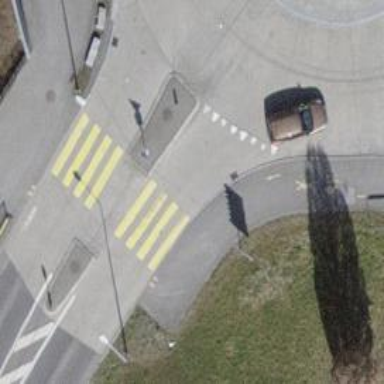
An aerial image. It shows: Kerb serving as barrier.